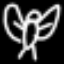
Label: angel